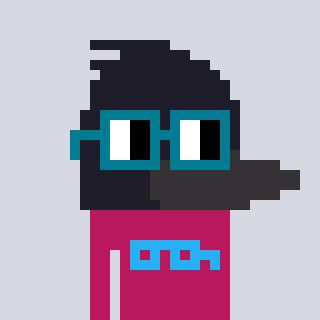
a pixel art character with square dark green glasses, a raven-shaped head and a darkpink-colored body on a cool background